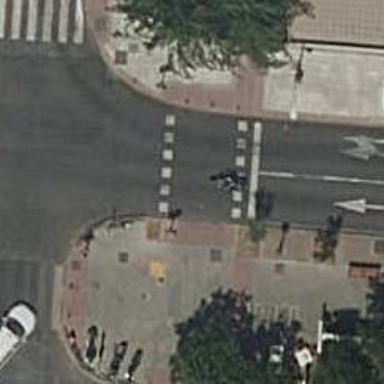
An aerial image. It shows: Zebra crossing with traffic signals.